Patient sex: M
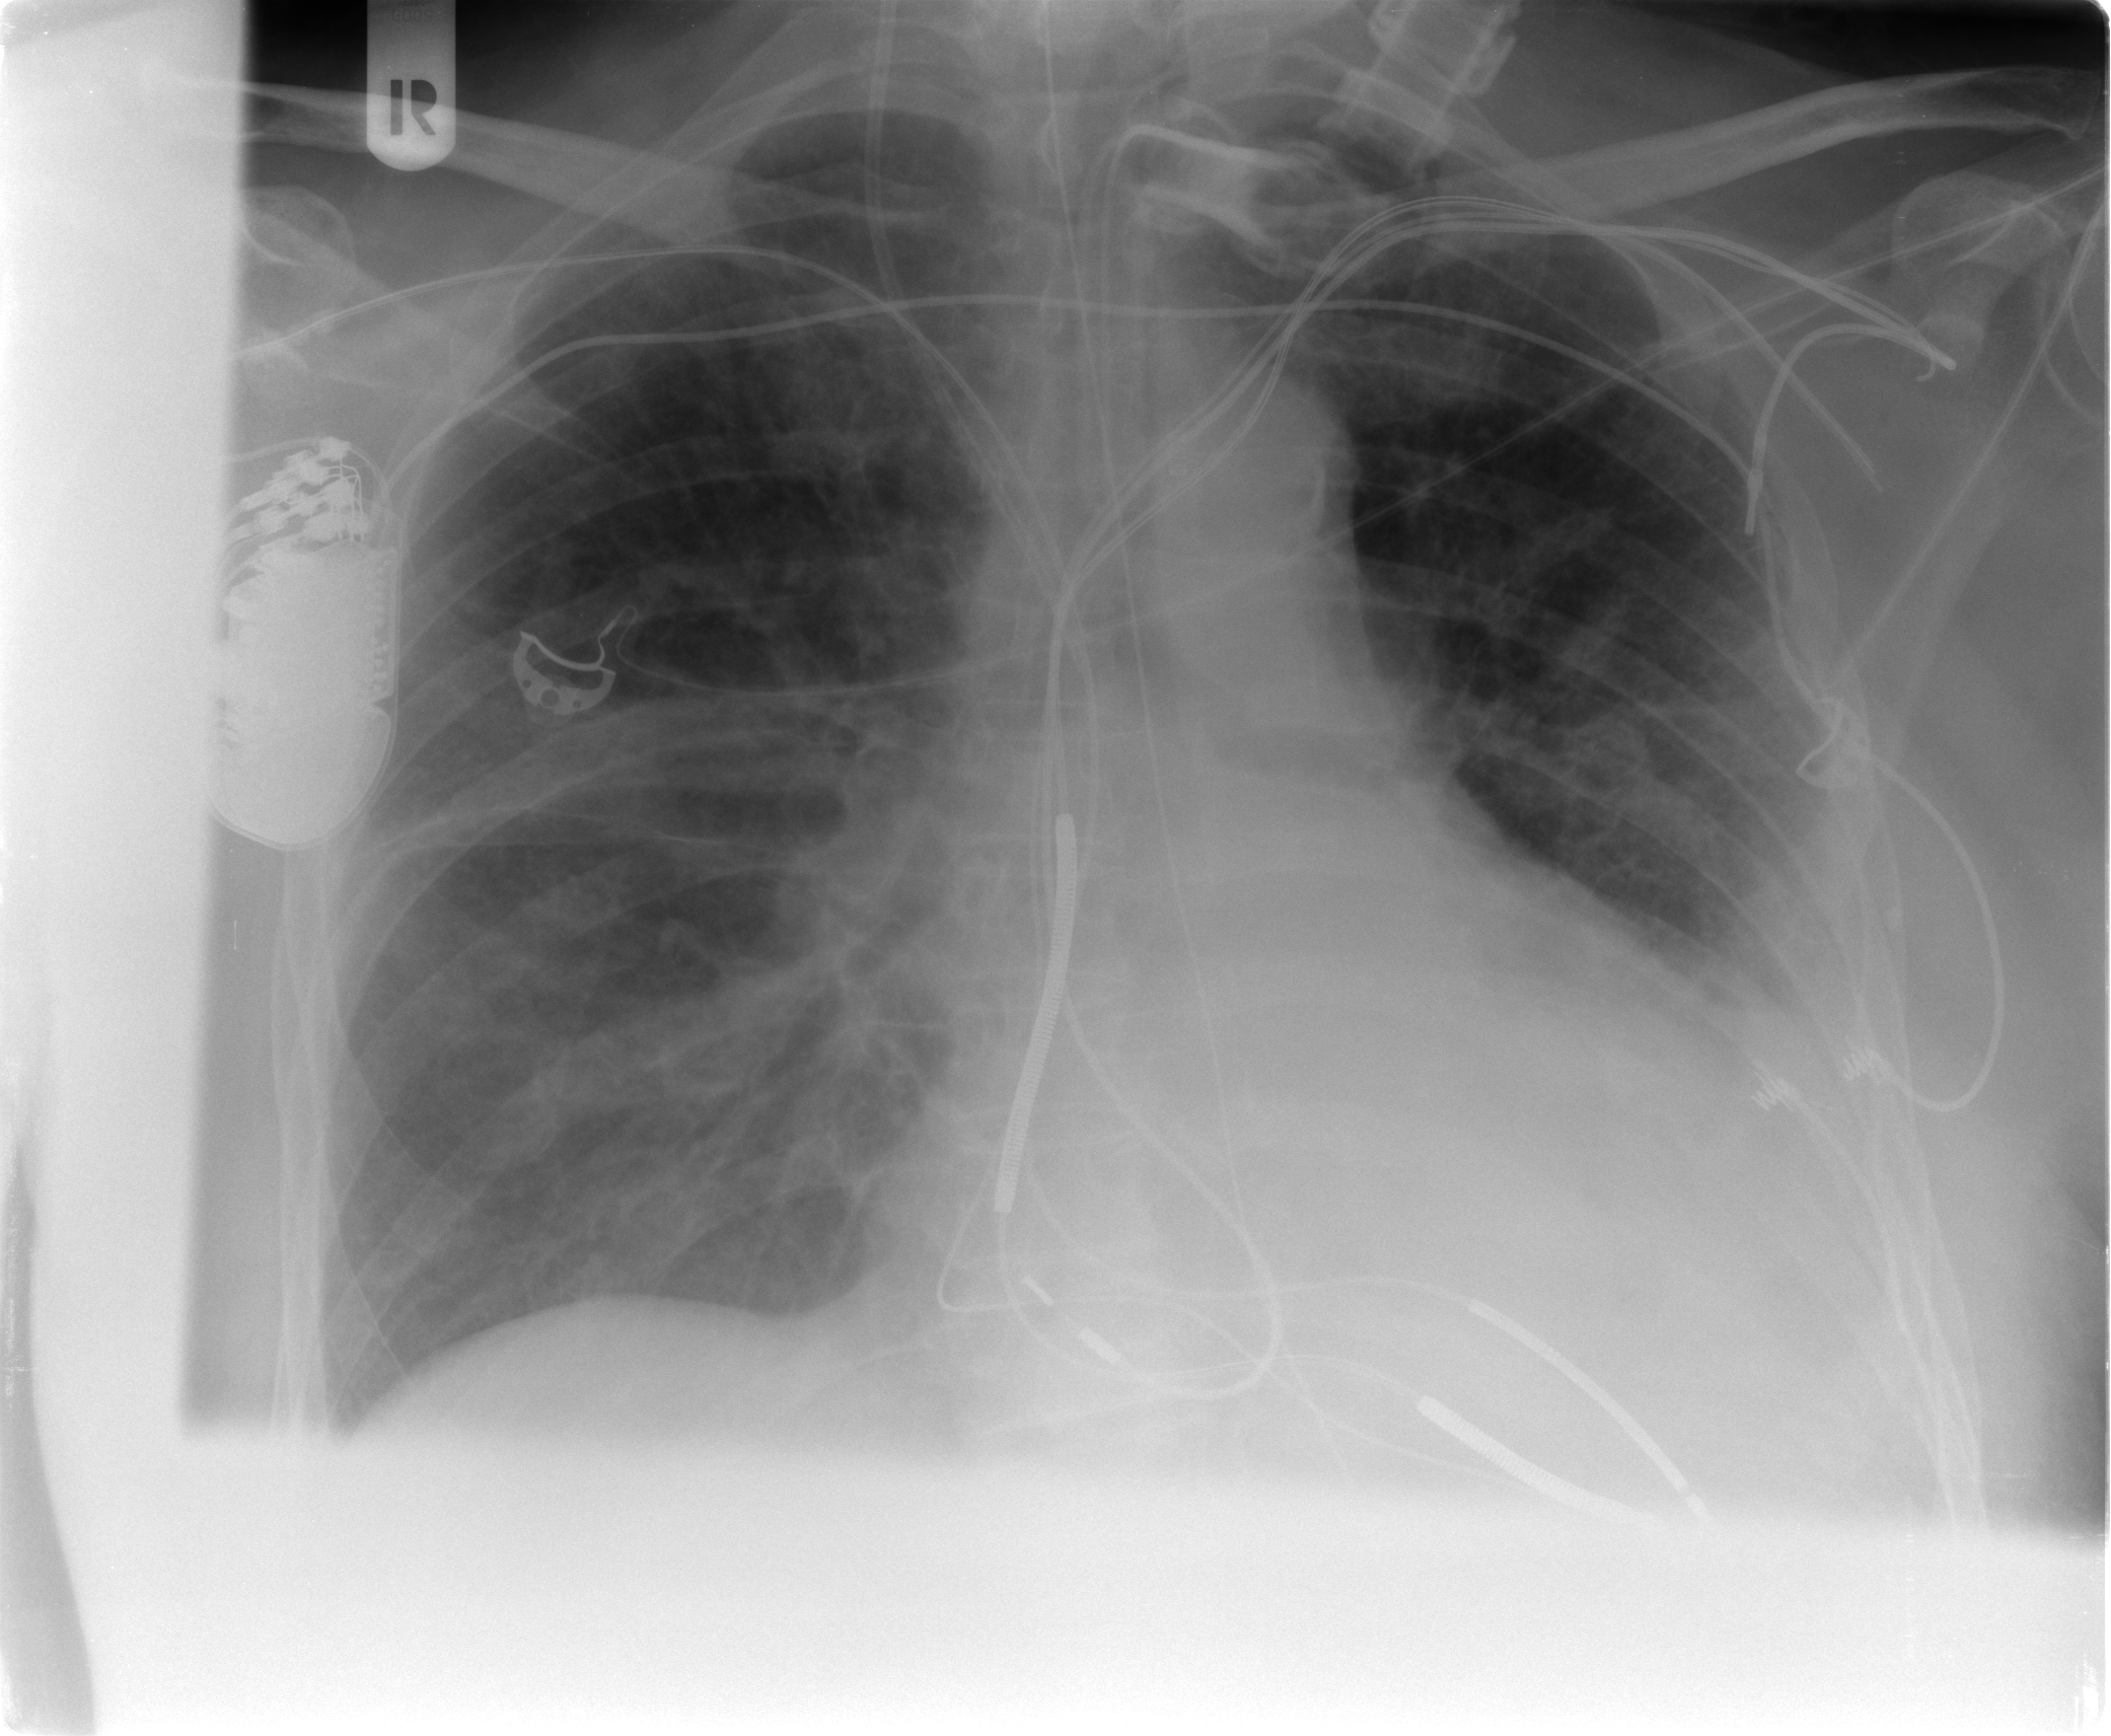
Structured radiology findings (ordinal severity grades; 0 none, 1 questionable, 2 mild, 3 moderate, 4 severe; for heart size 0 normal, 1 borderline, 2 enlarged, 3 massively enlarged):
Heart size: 2
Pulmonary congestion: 2
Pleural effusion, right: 0
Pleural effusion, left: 2
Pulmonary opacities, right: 0
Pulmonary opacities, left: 0
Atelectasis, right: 1
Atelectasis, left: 2